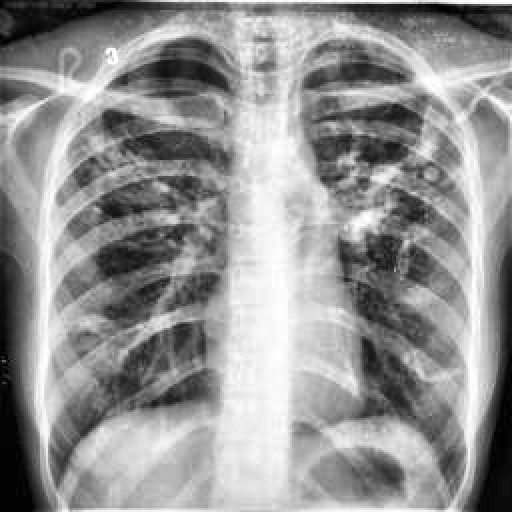
Finding: TUBERCULOSIS